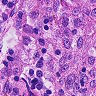
Metastatic tissue present: no